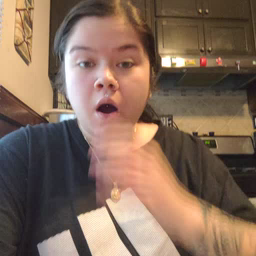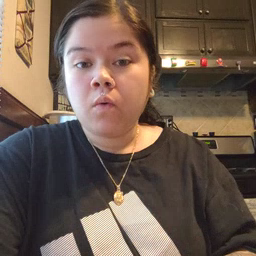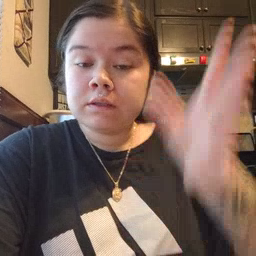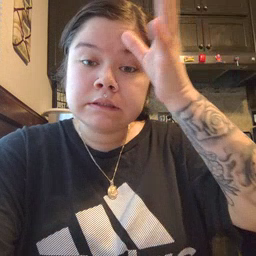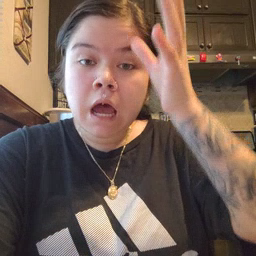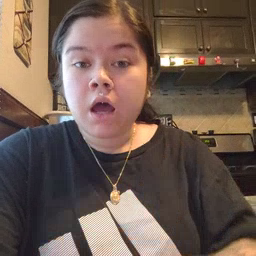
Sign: dad